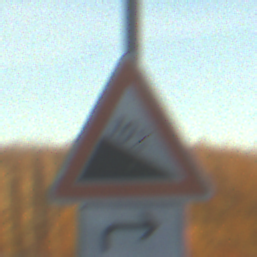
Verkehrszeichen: Gefaelle10
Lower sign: RichtungsangabeDurchPfeile5
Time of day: SunriseSunset
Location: Outdoor (Nature)
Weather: Clear
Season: Winter
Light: Natural